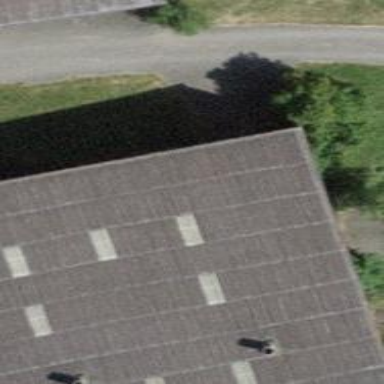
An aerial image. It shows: Solar photovoltaic panel generator.